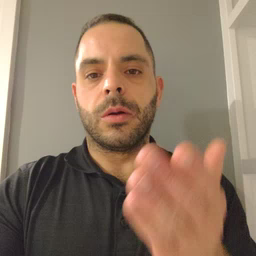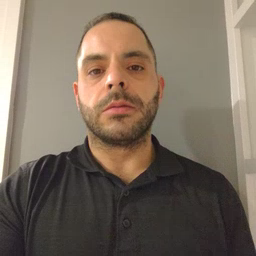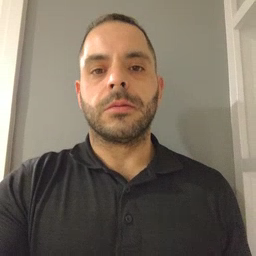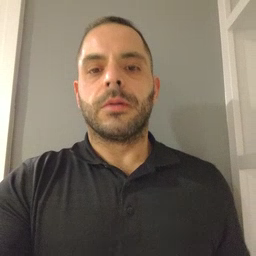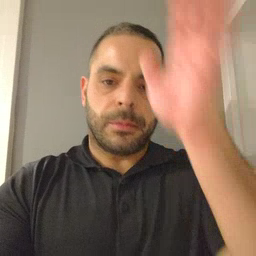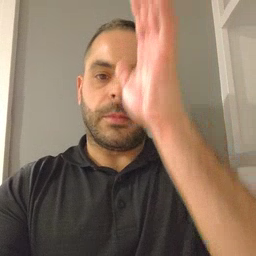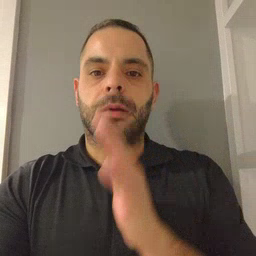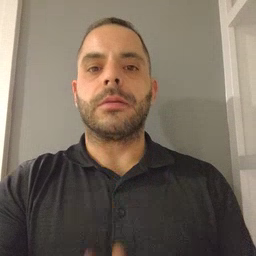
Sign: man